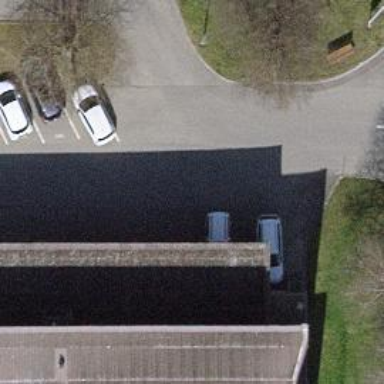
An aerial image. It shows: Parking aisle designated as service road.